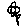
Label: flower